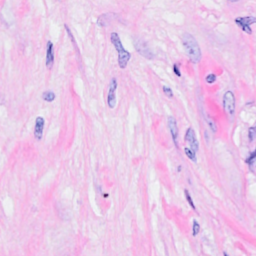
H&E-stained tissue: Breast